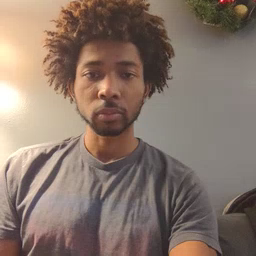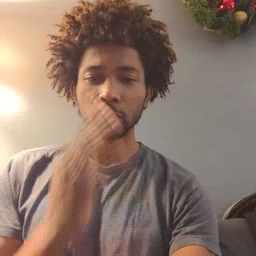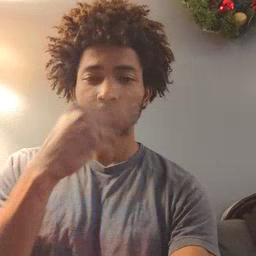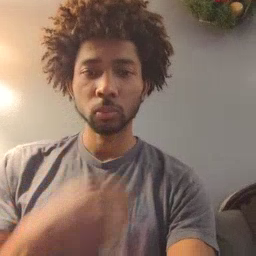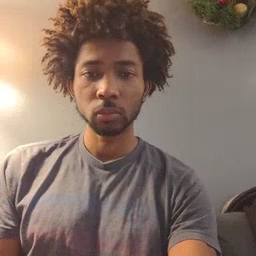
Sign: pretty